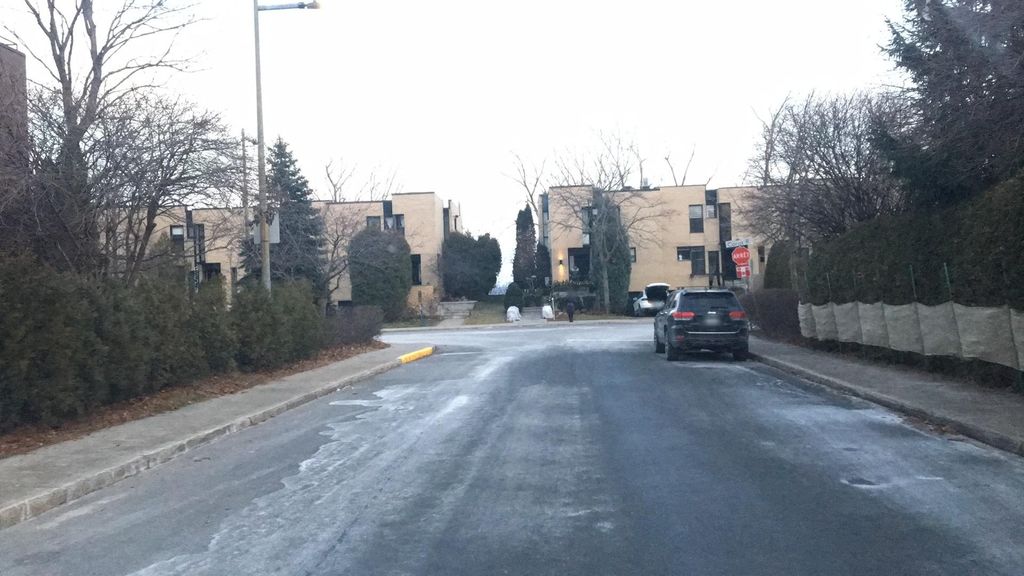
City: montreal